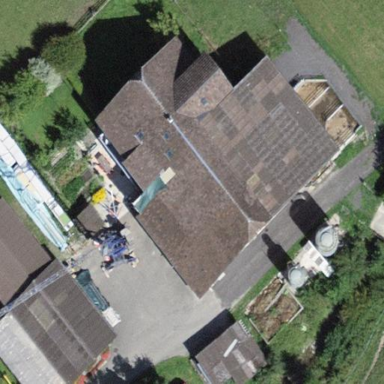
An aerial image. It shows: Farmyard area.